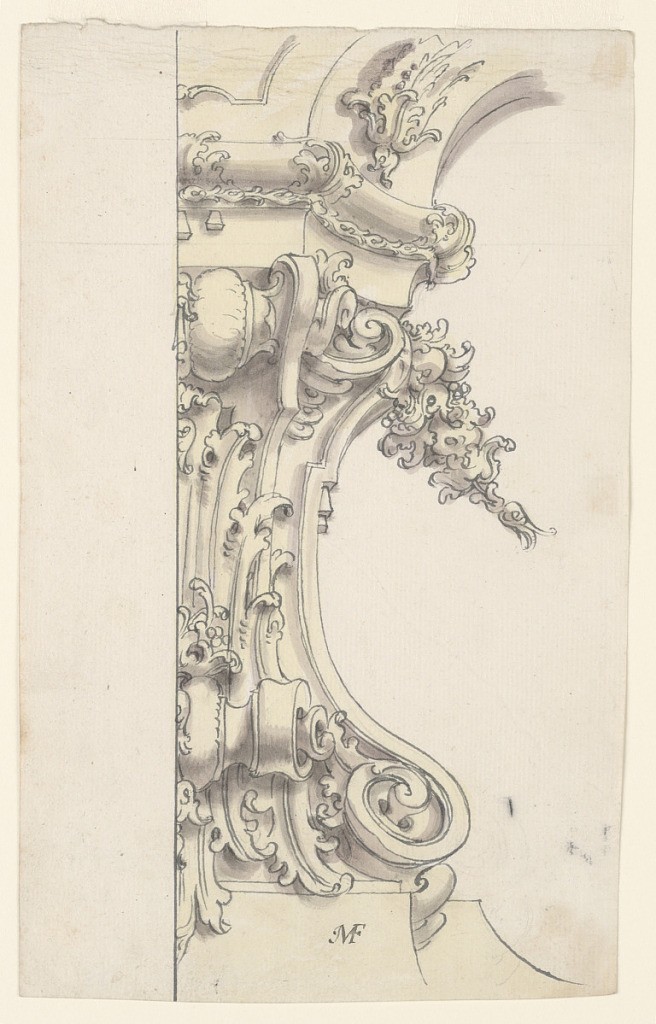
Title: Architectural Ornaments t
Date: ca. 1750
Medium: Pen and gray ink, yellow, lavender, gray wash, black chalk, ruled border in pen and gray, Support: white laid paper
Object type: Drawing
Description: The right half of the bracket on a base, with the bottom corner of the arch, and the beginning of a festoon are shown. (RB '45)